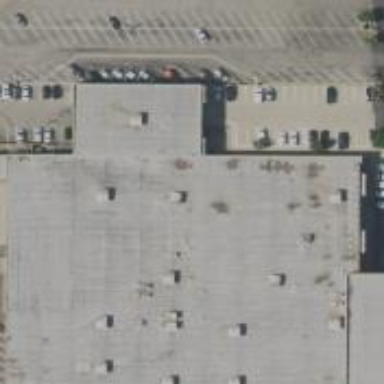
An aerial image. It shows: Commercial building housing department store.